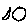
Label: moon